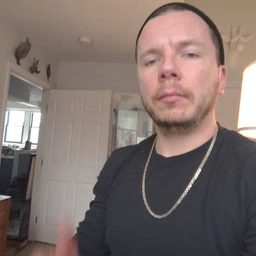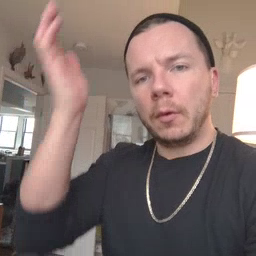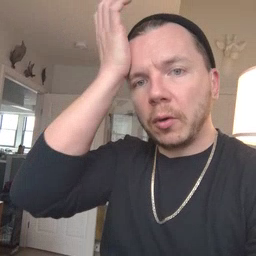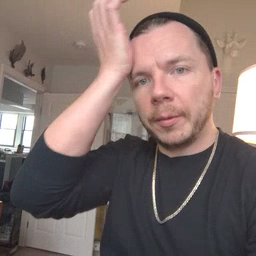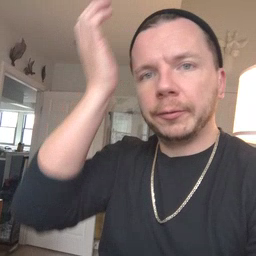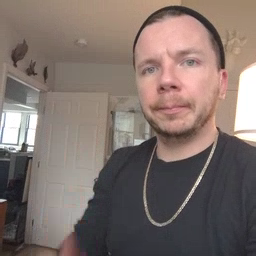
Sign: garbage